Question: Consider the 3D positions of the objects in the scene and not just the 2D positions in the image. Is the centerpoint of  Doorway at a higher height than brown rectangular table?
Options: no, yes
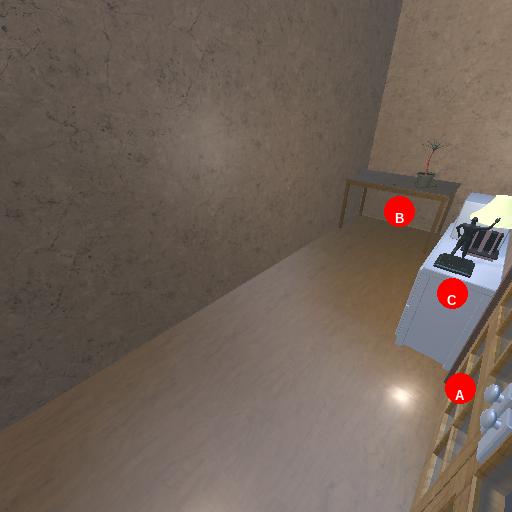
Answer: no